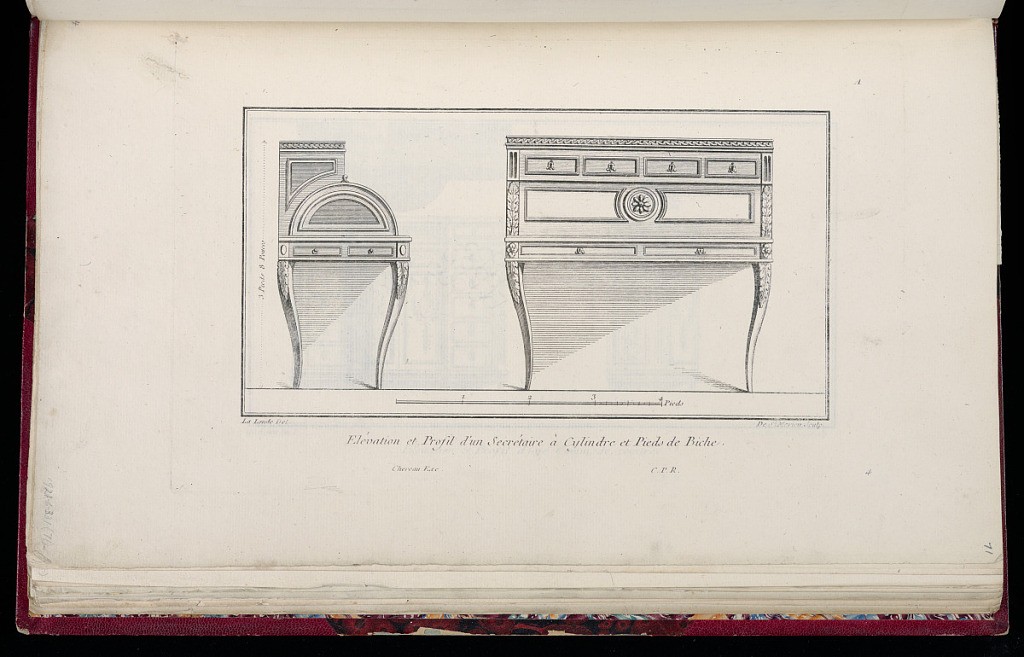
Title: Elévation et Profil d'un Secrétaire à Cylindre et Pieds de Biche
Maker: Richard de Lalonde, French, active 1780–96
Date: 1775-1788
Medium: Etching on off-white laid paper
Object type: Print
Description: Elevation and profile of a roll top secretary desk with curved legs. The desk is decorated with ornament motifs including wave pattern, acanthus leaves, and rosettes. The plate is signed and numbered.